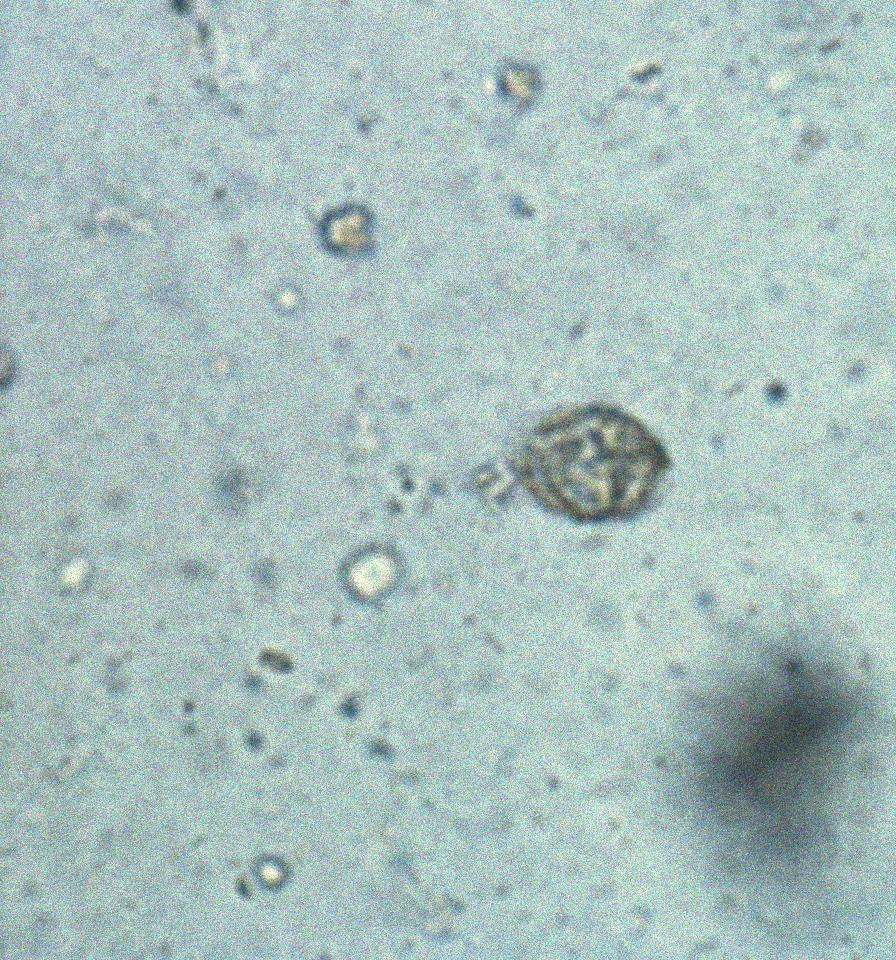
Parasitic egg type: Hymenolepis nana